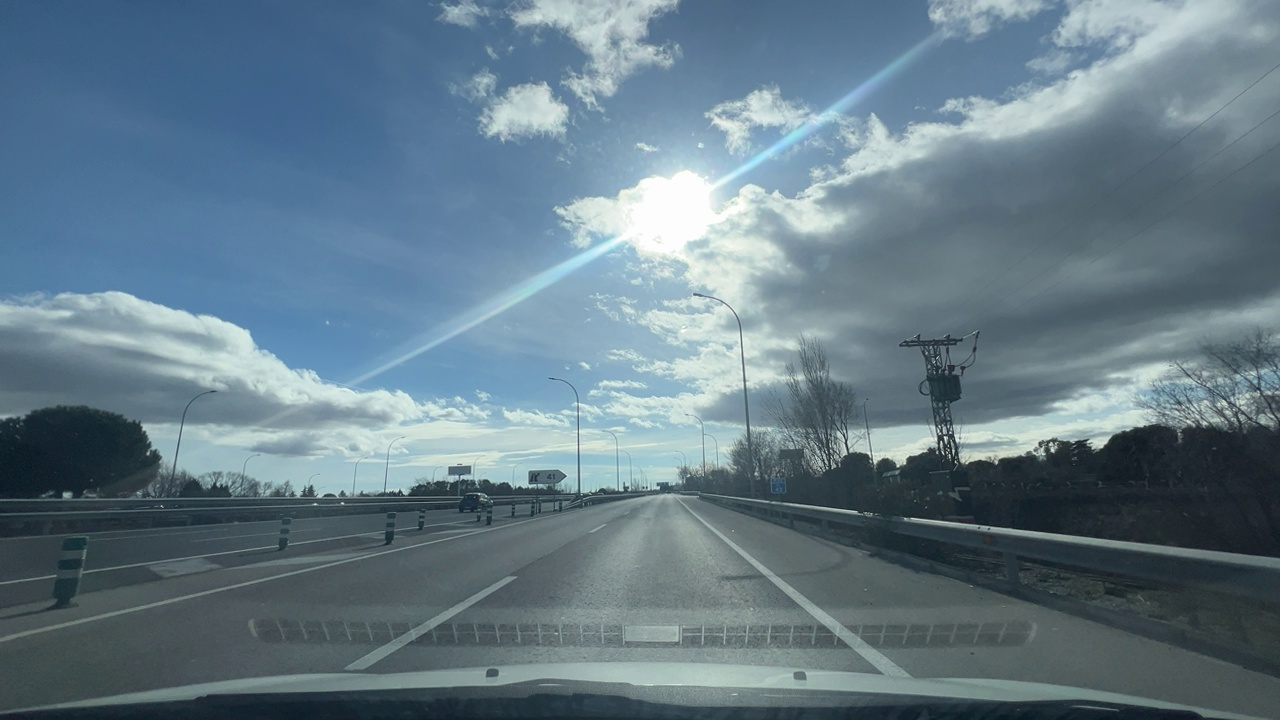
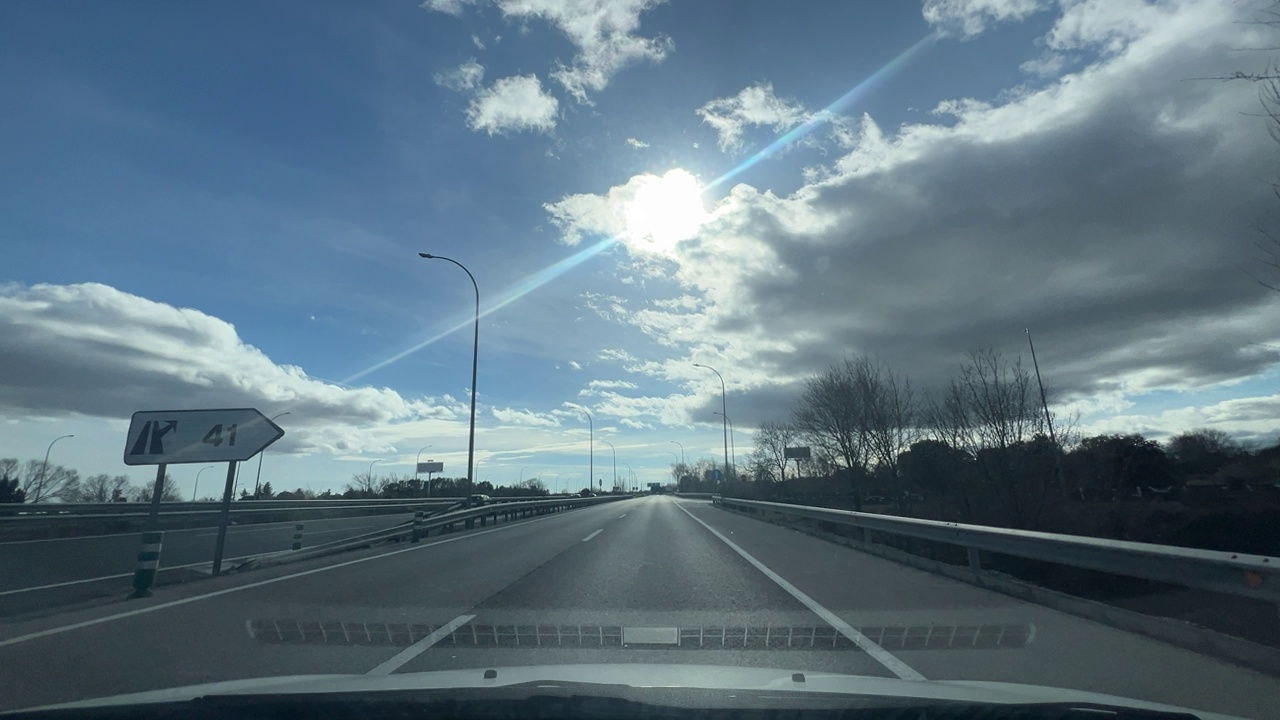
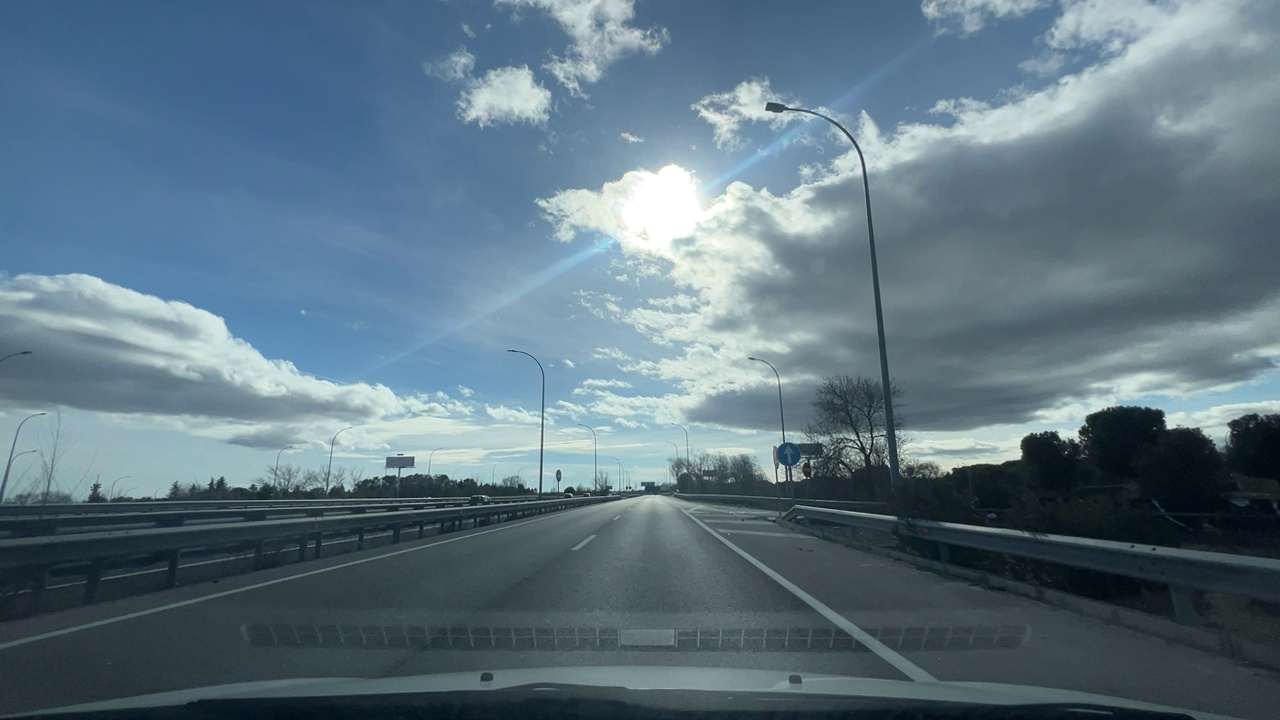
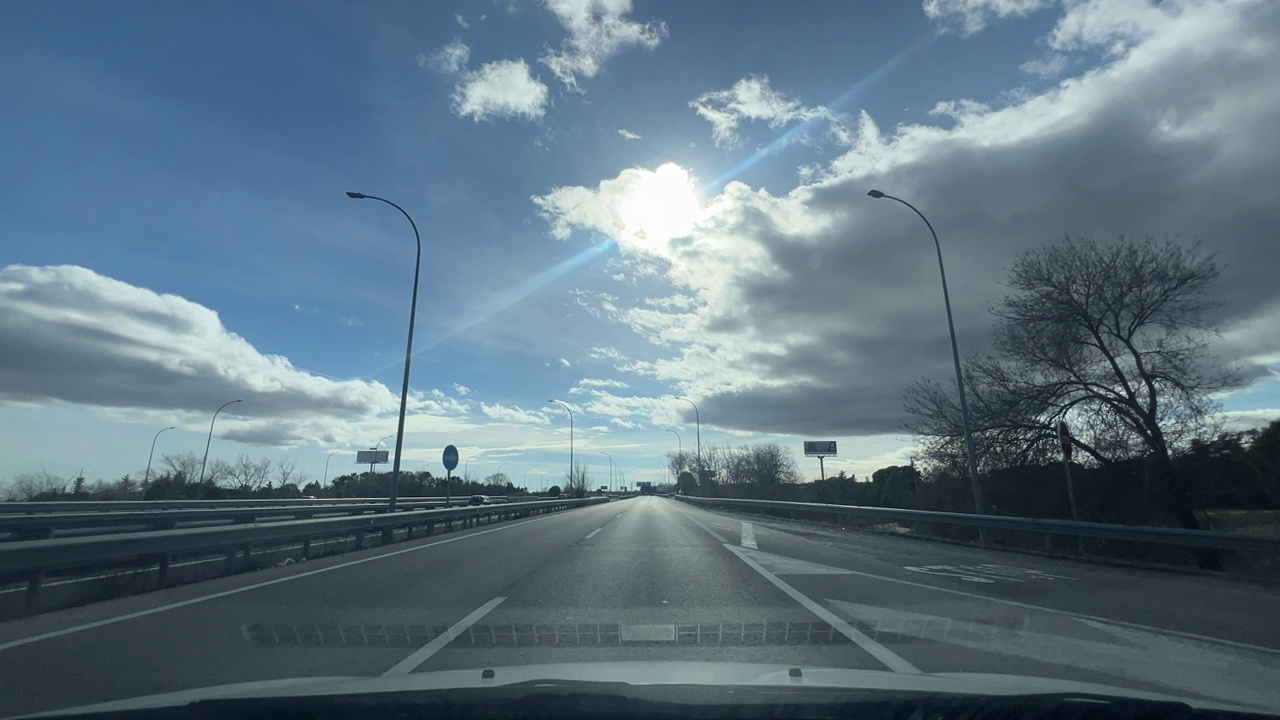
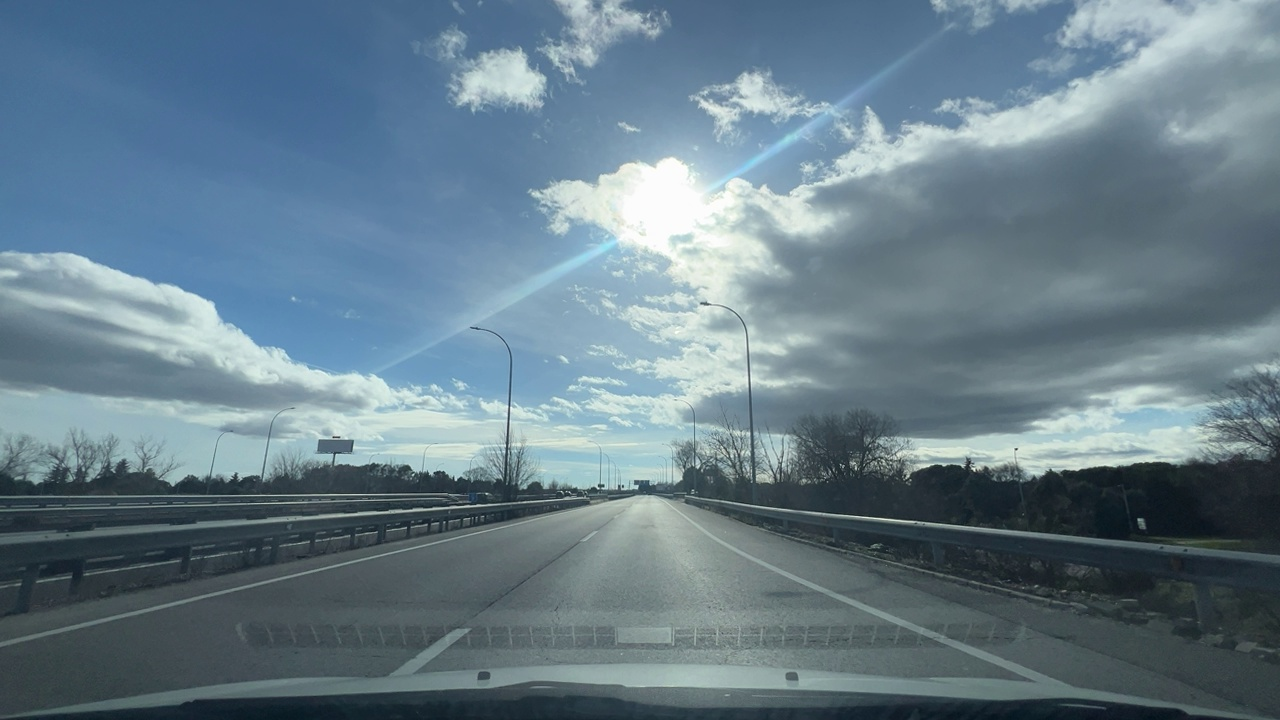
Situation: empty
Question: Are speed bumps, crosswalks, or construction-related obstacles present in the ego lane?
Answer: No
Reasoning: There are no objects ahead of the ego vehicle

Situation: empty
Question: Do you observe any red traffic light regulating the ego lane?
Answer: No
Reasoning: There are no traffic lights visible ahead

Situation: empty
Question: Is the ego vehicle positioned in a dedicated right-turn lane before the traffic light?
Answer: No
Reasoning: The ego vehicle is situated in a multiple lane road

Situation: empty
Question: Is the ego vehicle positioned in a dedicated left-turn lane before the traffic light?
Answer: No
Reasoning: The ego vehicle is situated in a multiple lane road